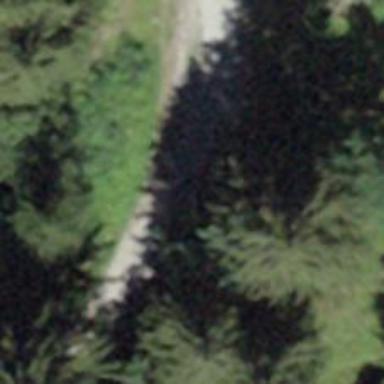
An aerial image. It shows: Downhill track with grade3 surface.